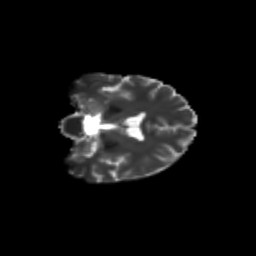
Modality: T2w
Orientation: coronal
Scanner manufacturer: siemens
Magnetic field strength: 3 T
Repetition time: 9.2 s
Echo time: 0.084 s